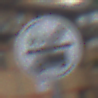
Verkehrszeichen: EndeMautpflicht
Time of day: MorningAfternoon
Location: Outdoor (Urban)
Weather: Overcast
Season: NotSpecified
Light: Natural